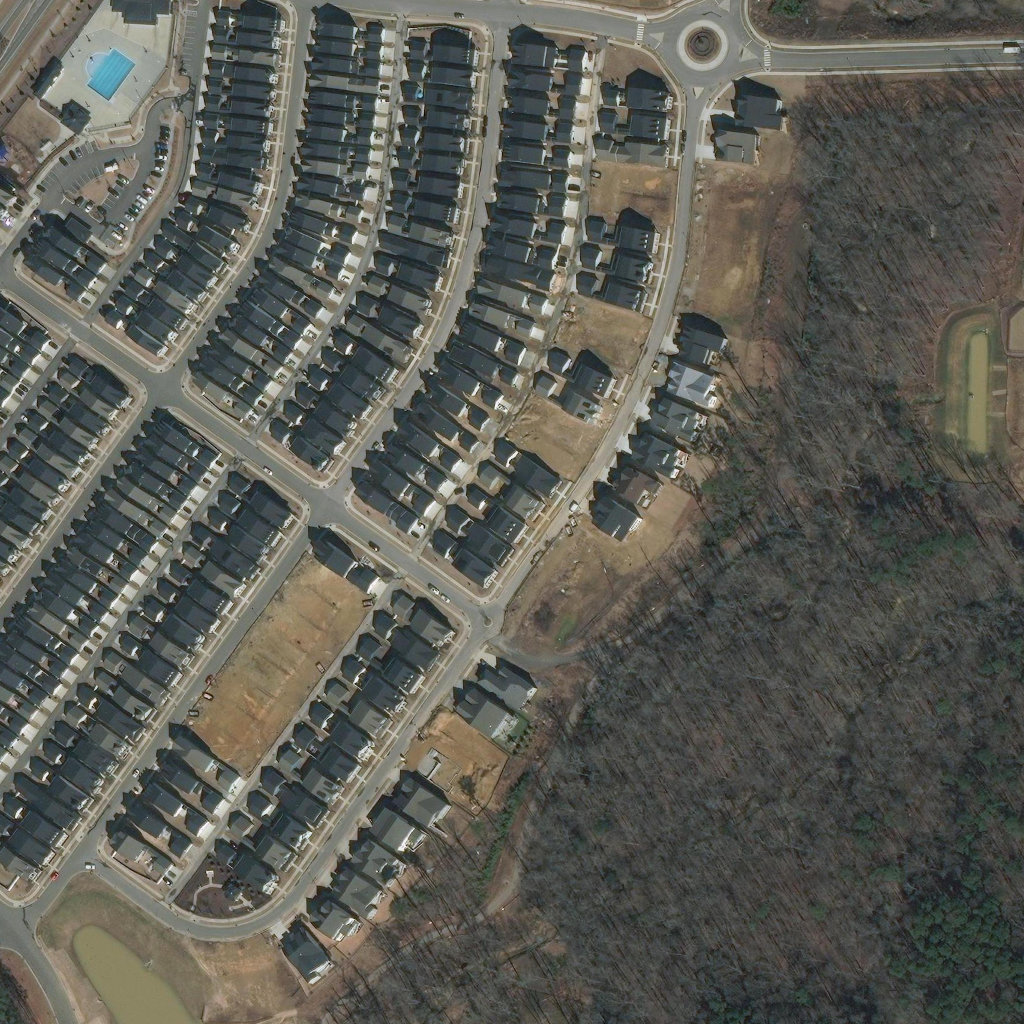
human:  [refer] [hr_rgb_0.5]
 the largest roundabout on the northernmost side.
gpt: <box>[[65, 1, 72, 8, 0]]</box>